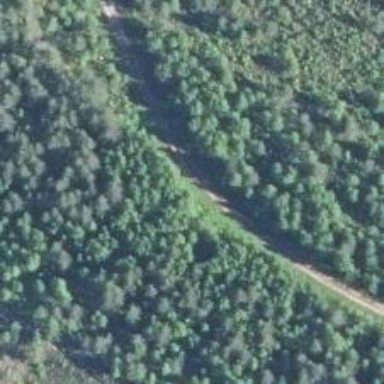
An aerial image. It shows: Track with grade 1 quality.